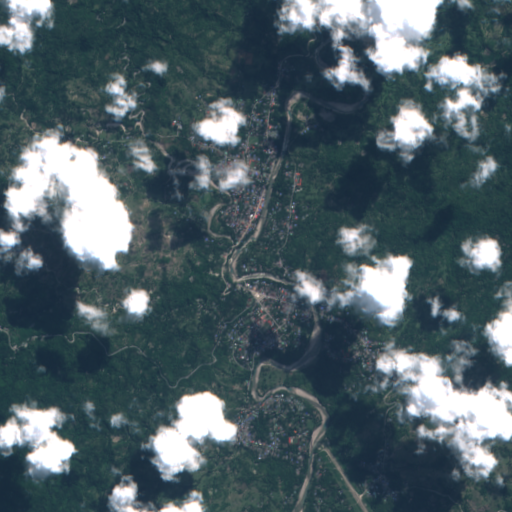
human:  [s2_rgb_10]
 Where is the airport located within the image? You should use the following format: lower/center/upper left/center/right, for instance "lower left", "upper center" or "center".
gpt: The airport is located in the lower right of the image.
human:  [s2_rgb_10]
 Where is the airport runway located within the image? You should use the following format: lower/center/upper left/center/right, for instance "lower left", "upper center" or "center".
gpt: The airport runway is located in the lower right of the image.
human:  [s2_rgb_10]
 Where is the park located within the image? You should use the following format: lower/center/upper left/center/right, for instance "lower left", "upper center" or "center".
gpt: The park is located in the lower center of the image.
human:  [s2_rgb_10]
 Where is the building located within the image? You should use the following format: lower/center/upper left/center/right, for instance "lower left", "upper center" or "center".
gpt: There is no building in the image.